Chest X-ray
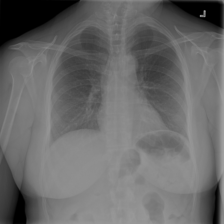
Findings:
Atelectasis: negative
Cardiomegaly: negative
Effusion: negative
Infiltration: negative
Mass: negative
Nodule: negative
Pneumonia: negative
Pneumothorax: negative
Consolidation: negative
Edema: negative
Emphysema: negative
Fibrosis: negative
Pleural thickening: negative
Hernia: negative